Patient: sex M, age 79
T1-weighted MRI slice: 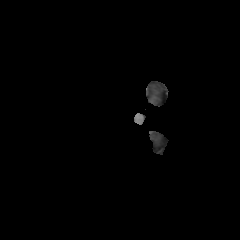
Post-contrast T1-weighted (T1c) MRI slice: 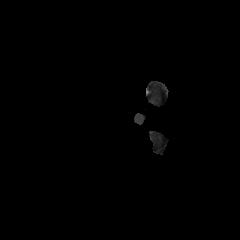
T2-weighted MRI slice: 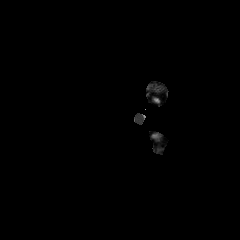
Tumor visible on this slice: no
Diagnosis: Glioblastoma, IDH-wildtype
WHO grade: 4